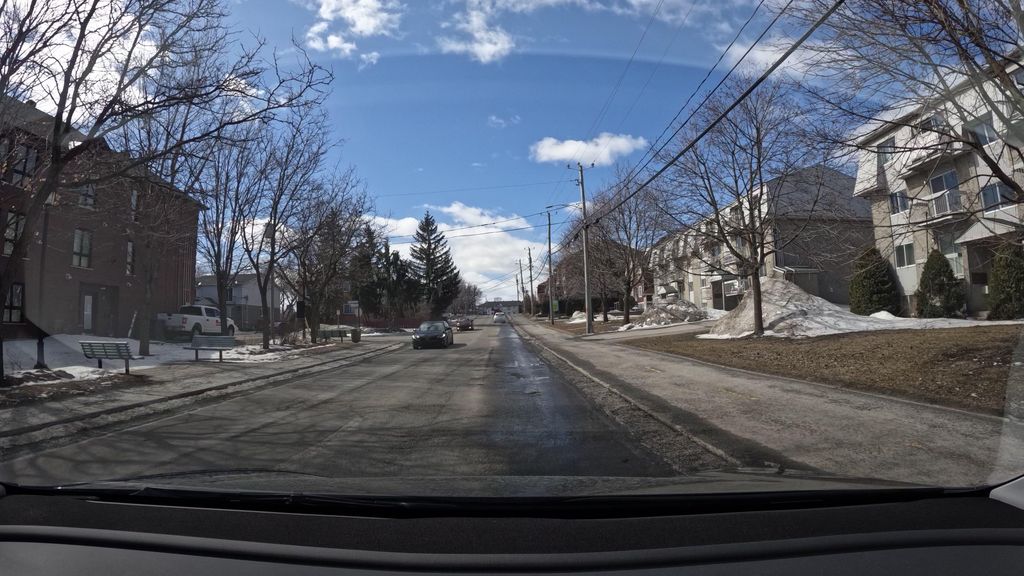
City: montreal